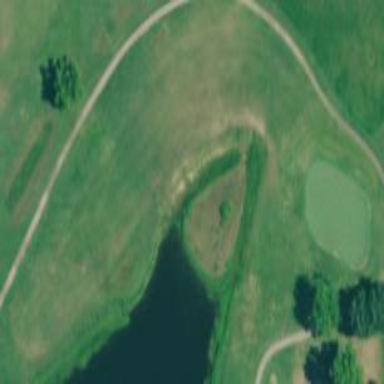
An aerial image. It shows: Golf fairway surrounded by grass.